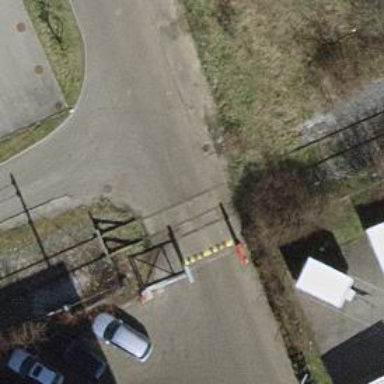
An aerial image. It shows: Single railway spur track.